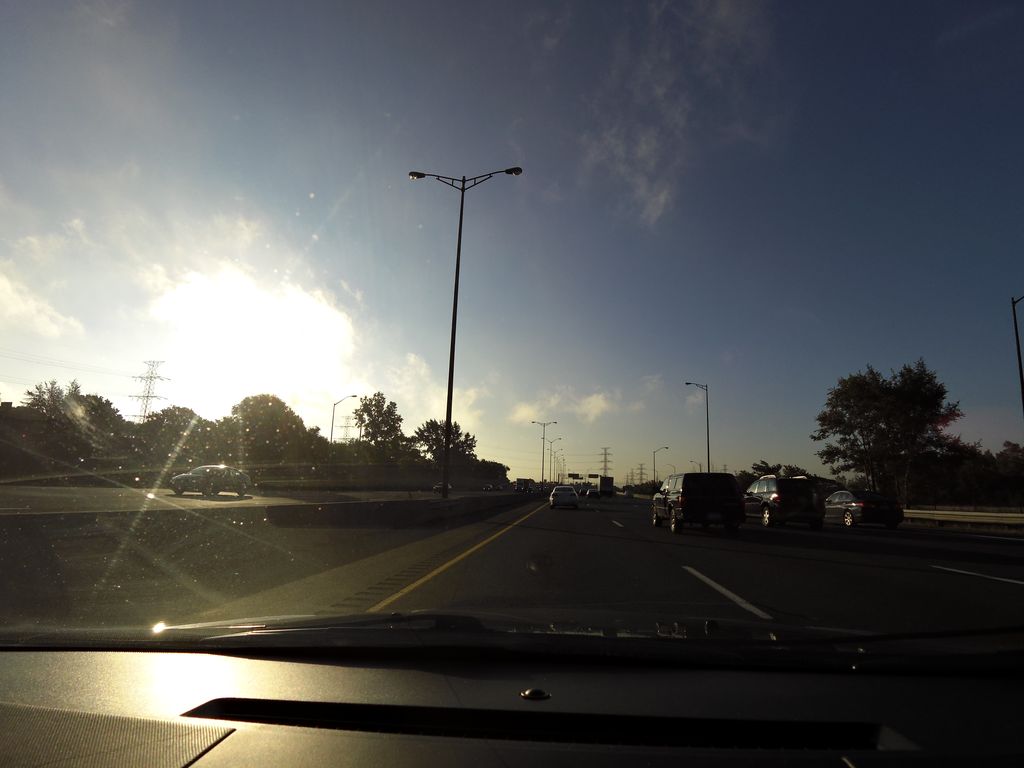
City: hamilton